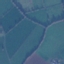
Label: Pasture